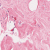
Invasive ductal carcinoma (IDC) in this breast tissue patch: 0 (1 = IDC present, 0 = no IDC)